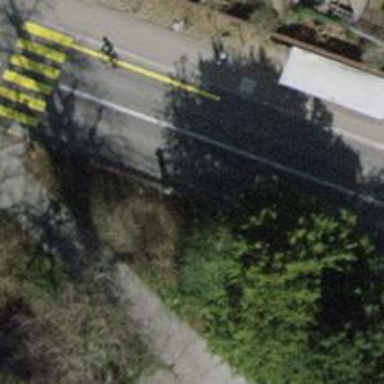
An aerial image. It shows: Bus stop with stop position for public transport.